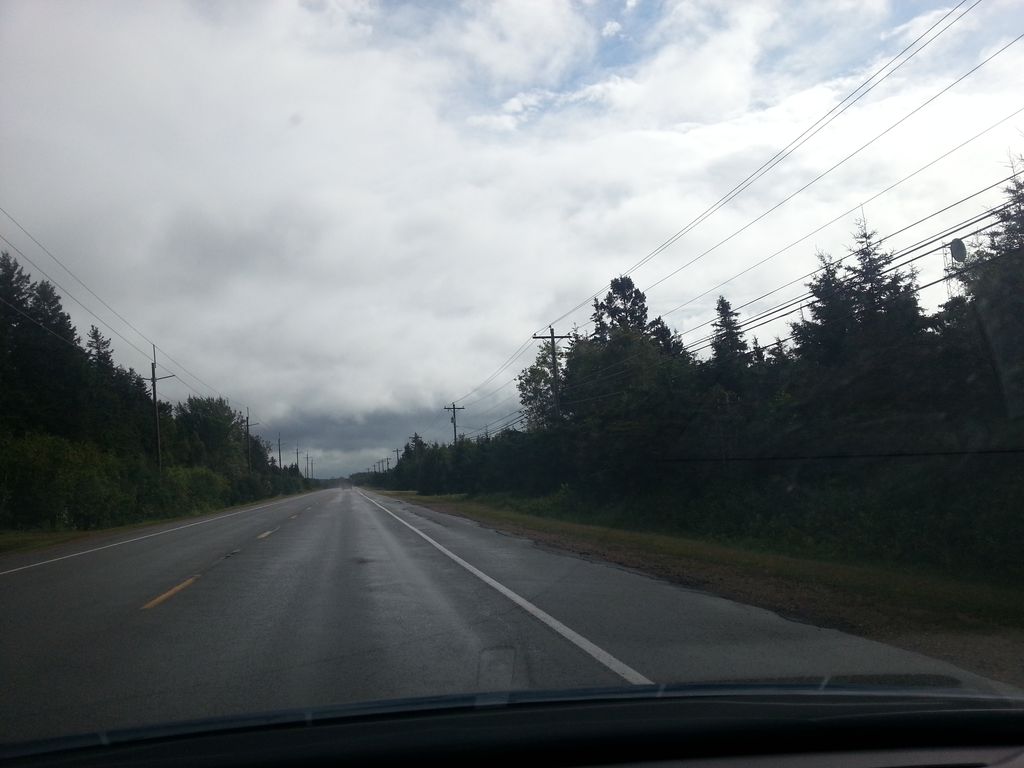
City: charlottetown